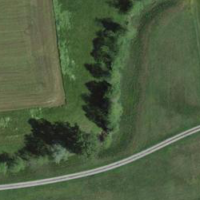
EUNIS habitat code: 24
Species observed at this site:
Tettigonia cantans
Pholidoptera griseoaptera
Tettigonia viridissima
Mentha aquatica
Iris sibirica